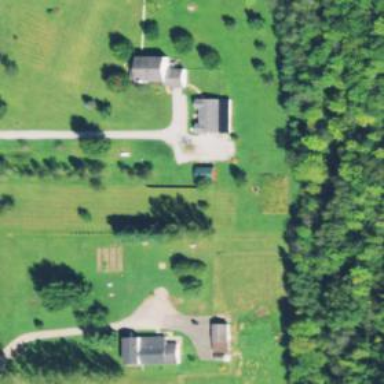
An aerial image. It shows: Driveway leading to service road.